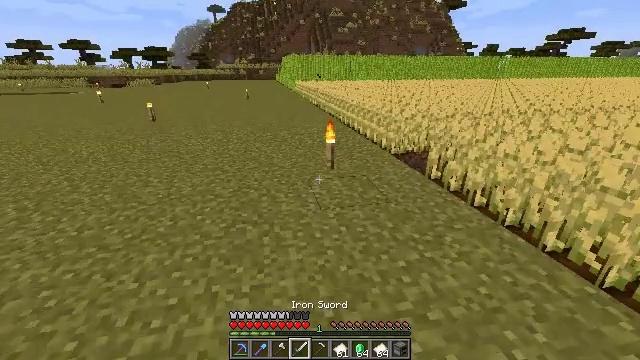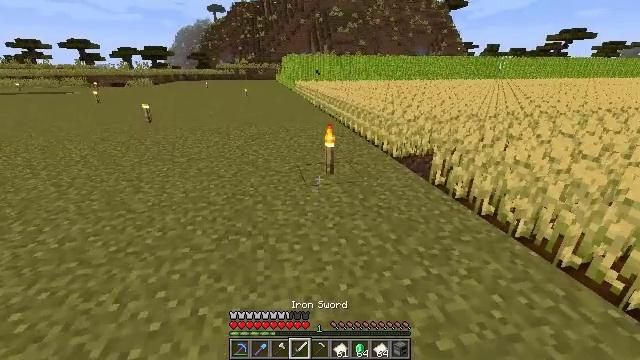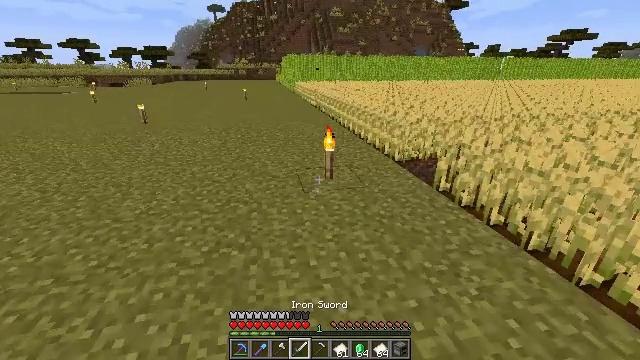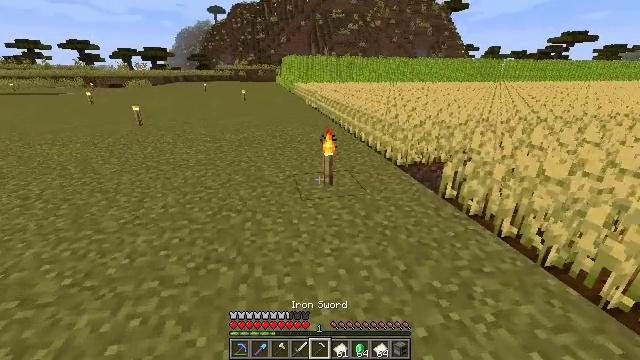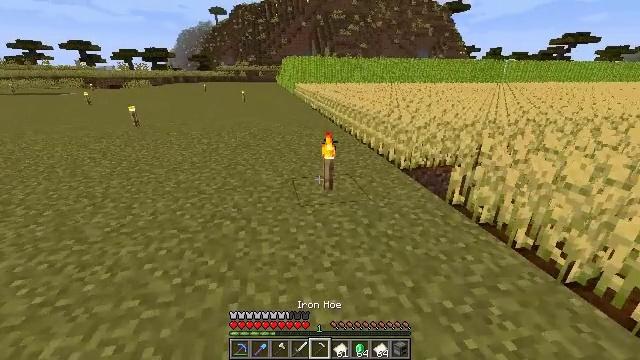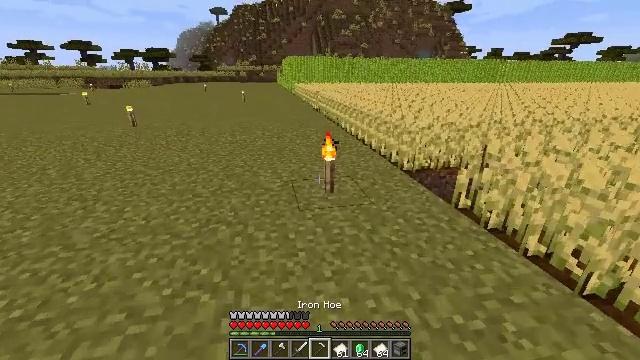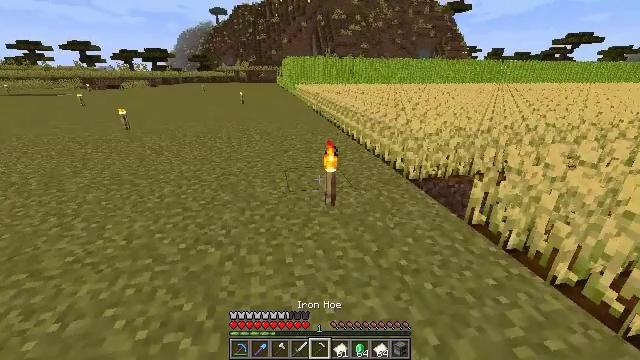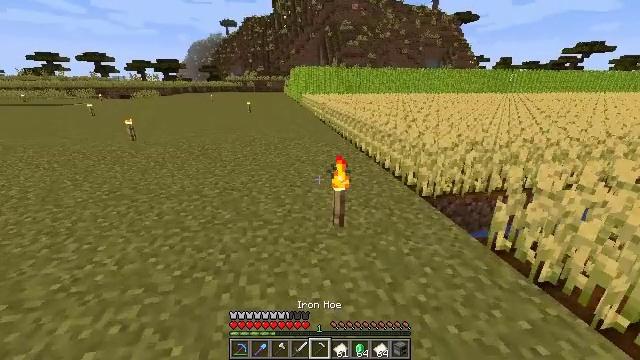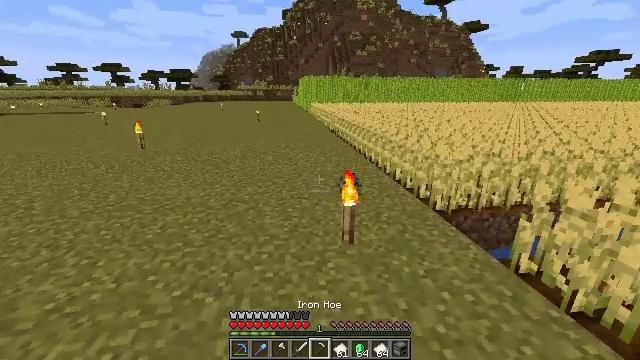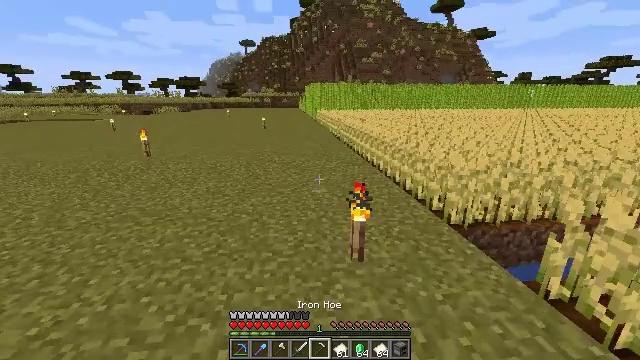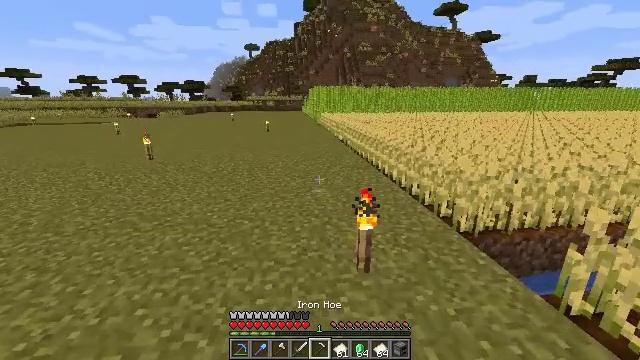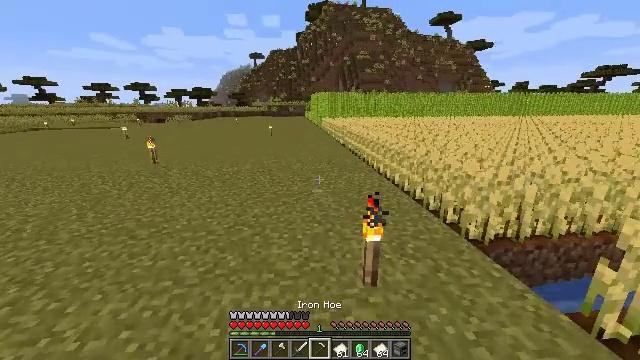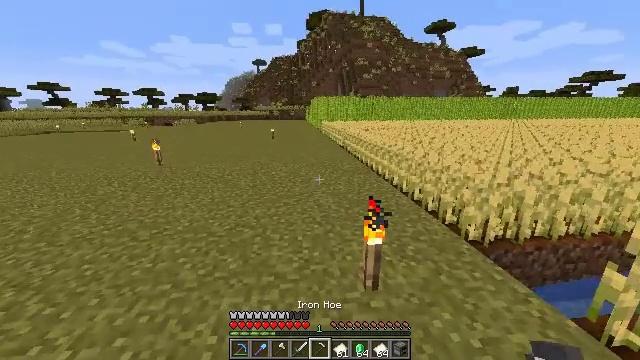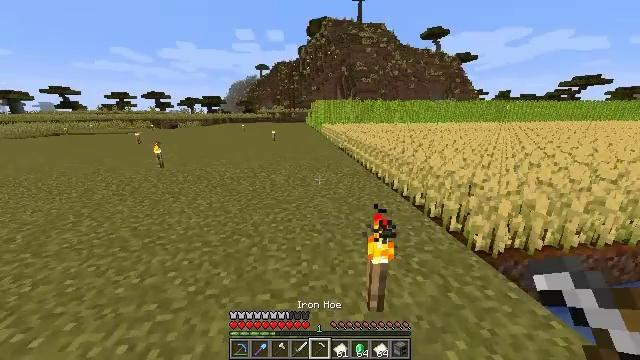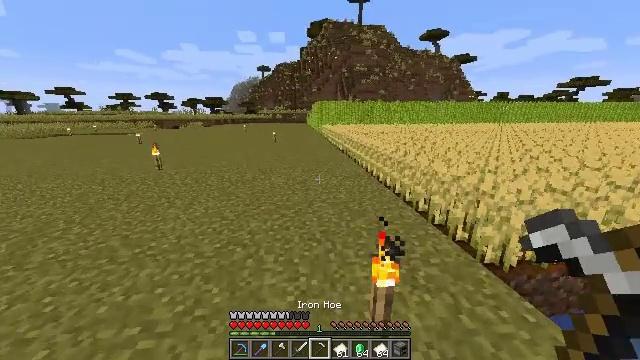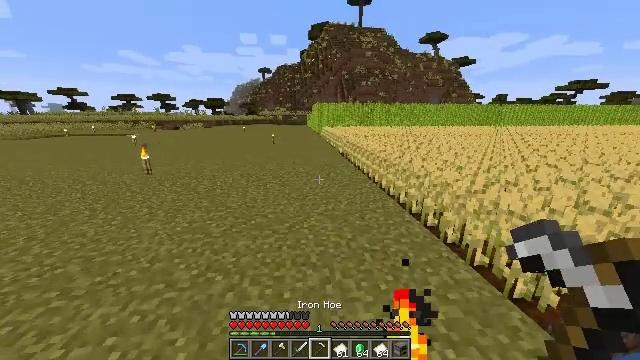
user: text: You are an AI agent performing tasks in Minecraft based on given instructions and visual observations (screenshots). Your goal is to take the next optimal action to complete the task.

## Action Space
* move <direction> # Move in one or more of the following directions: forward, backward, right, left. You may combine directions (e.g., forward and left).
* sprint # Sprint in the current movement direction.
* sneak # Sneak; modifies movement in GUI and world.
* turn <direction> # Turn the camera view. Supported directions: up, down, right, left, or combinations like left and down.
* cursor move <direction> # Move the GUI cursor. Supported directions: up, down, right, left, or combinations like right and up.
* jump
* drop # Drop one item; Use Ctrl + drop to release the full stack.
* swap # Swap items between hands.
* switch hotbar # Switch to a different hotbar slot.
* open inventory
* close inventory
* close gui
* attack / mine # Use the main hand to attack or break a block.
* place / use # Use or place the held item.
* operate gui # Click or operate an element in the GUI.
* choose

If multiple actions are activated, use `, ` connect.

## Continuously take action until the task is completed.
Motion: motion action
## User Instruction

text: Harvest sugar cane from the plant.
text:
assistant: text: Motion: move forward
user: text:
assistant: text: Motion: move forward
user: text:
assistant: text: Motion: move forward, switch to hotbar 5
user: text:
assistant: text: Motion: move forward, switch to hotbar 5
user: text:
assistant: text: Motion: move forward, switch to hotbar 5
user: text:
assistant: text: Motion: move forward, switch to hotbar 5
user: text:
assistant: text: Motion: move forward, turn left and up
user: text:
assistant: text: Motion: move forward, turn left and up
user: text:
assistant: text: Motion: move forward, turn left and up
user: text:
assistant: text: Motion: move forward, sprint
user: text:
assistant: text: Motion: move forward, sprint
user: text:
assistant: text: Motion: move forward, sprint
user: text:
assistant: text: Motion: move forward, sprint
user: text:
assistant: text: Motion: move forward, sprint
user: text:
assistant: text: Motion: move forward, sprint
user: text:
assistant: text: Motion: move forward, sprint
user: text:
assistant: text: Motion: move forward, sprint
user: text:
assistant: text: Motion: move forward, sprint
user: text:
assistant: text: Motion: move forward, sprint
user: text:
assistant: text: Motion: move forward, sprint
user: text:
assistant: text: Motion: move forward, sprint
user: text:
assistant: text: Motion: move forward, sprint
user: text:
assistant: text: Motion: move forward, sprint
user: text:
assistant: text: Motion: move forward, sprint
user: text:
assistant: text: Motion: move forward, sprint
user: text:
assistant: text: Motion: move forward, sprint
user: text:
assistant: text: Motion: move forward, sprint
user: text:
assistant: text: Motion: move forward, sprint
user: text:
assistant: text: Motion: move forward, sprint
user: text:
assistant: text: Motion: move forward, sprint